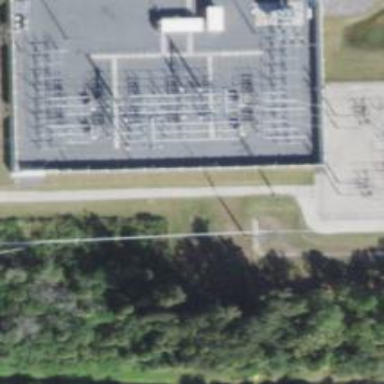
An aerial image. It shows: Power tower.